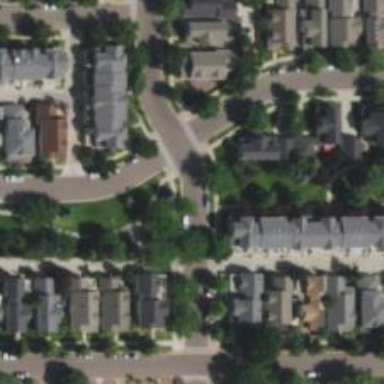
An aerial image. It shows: Residential road with separate sidewalk.